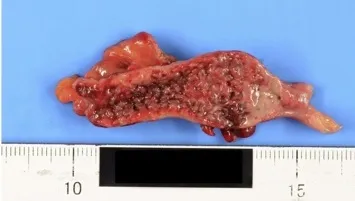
The resected specimen revealed a necrotized appendiceal mucous membrane. There was no evidence of appendiceal wall perforation. Mucous membrane side.
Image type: medical_photograph (other_medical_photograph)